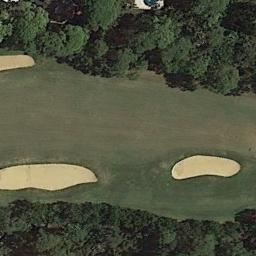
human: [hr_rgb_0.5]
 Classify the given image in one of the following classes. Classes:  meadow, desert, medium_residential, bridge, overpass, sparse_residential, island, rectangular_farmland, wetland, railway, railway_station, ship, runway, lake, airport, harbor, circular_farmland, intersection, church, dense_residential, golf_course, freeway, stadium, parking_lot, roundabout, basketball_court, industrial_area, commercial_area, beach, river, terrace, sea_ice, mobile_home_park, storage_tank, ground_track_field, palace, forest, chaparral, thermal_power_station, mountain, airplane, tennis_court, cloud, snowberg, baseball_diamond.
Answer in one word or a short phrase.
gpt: golf_course